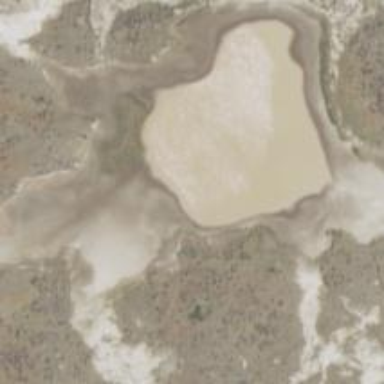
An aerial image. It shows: Reservoir.